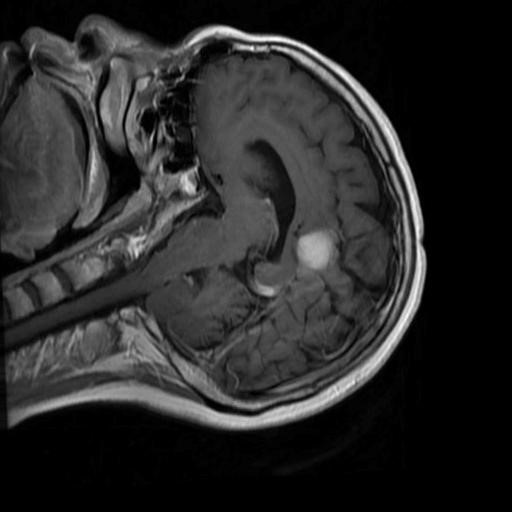
Label: brain_menin